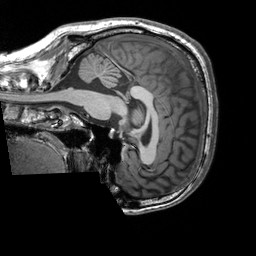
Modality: T1w
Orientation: sagittal
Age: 31
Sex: male
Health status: healthy
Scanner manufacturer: siemens
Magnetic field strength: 3 T
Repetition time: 2.3 s
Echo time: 0.00303 s